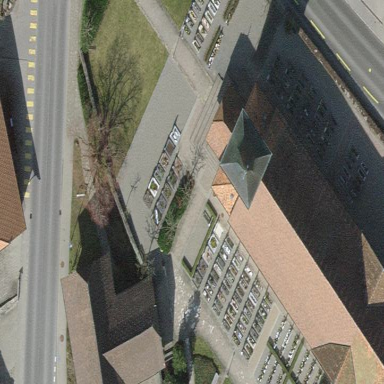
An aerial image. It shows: Cemetery.